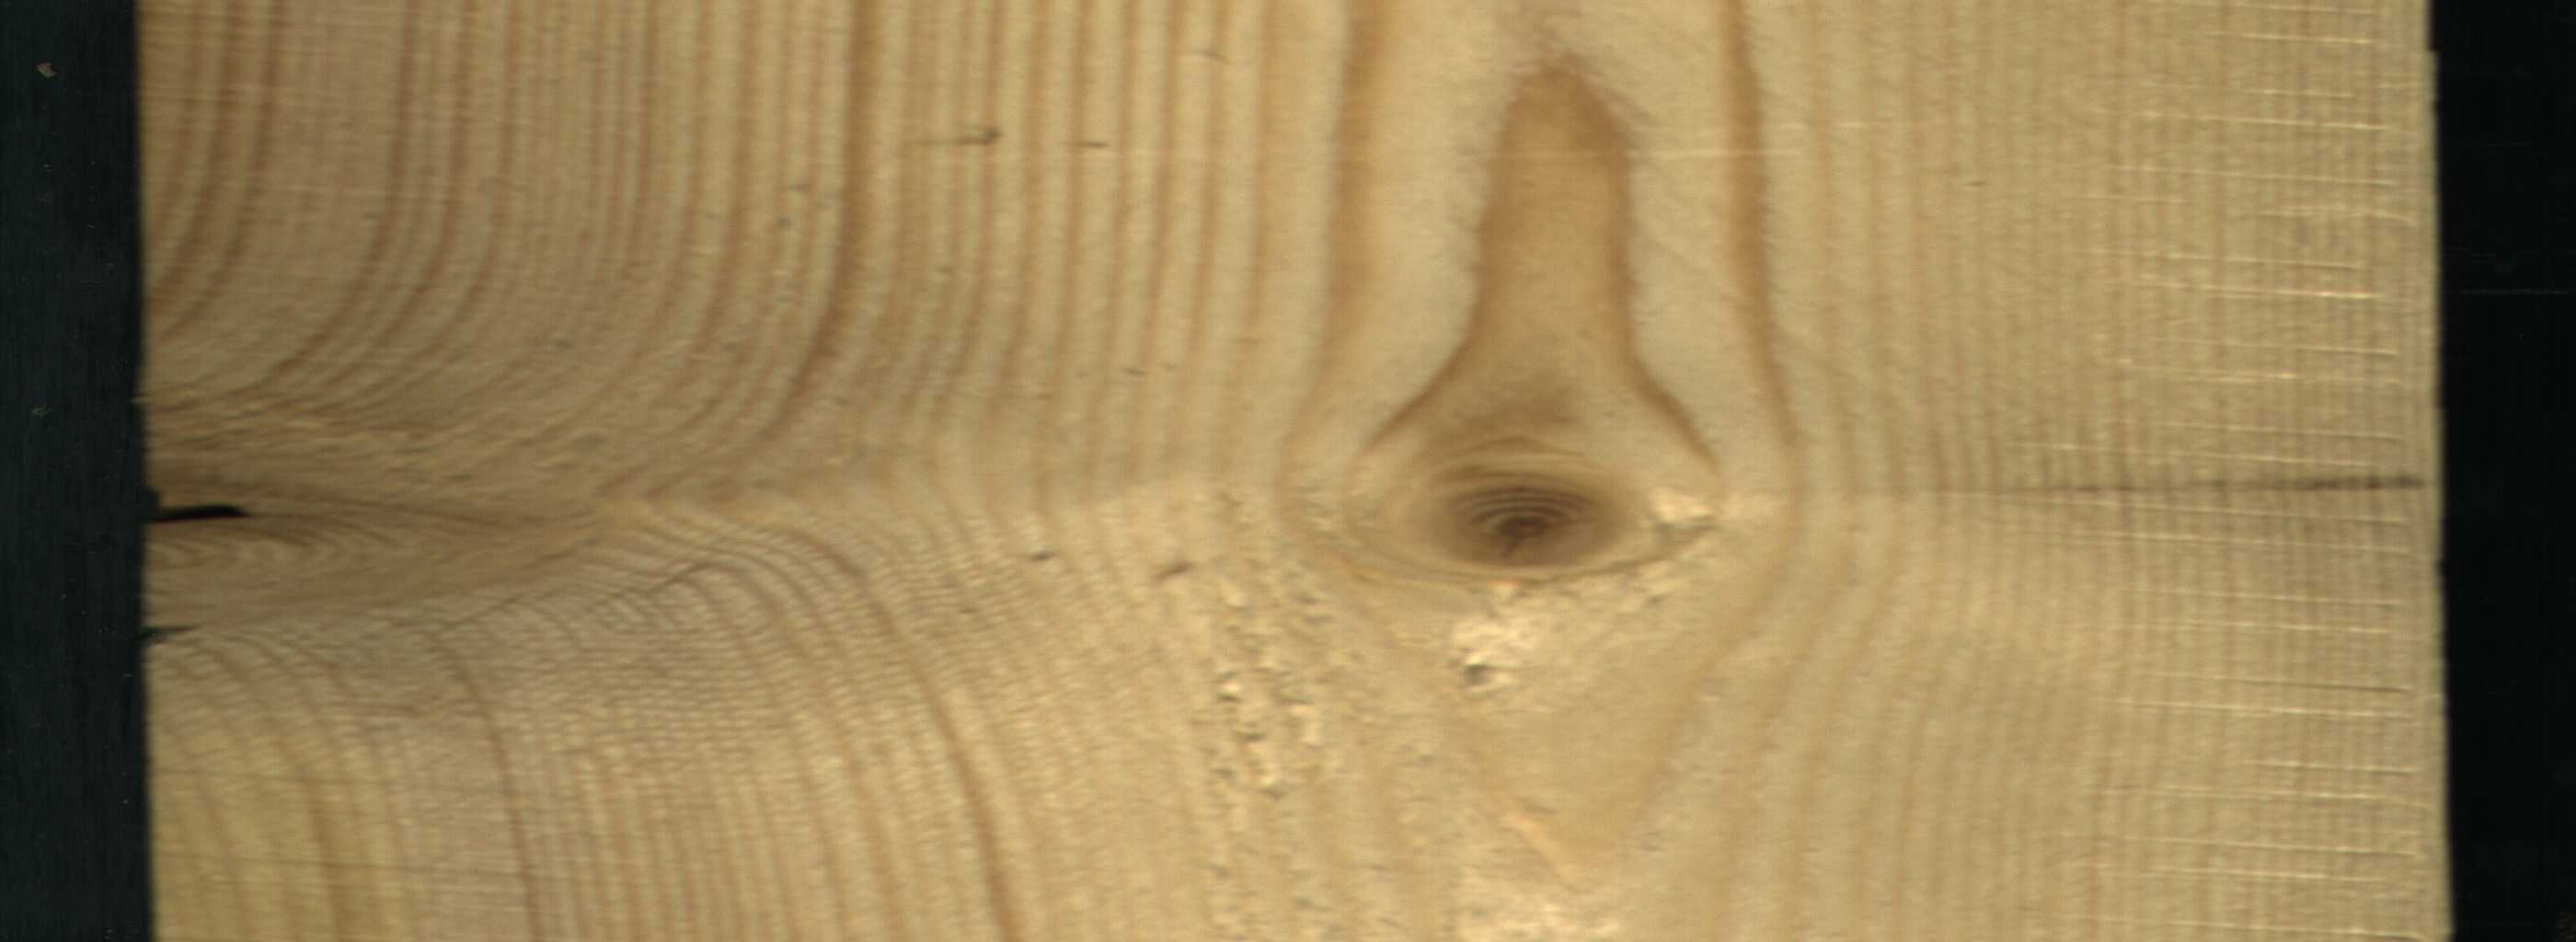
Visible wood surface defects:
Dead_Knot
Live_Knot